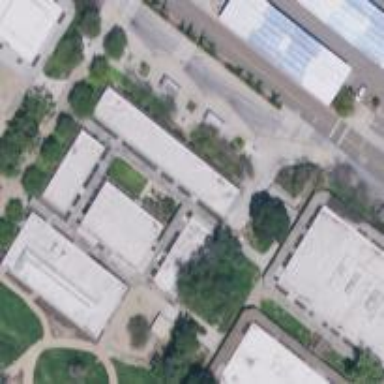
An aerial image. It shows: College building.